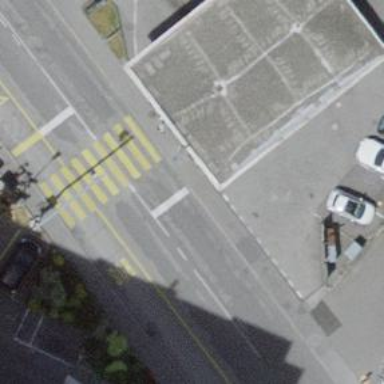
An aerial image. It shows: Road with traffic signals.